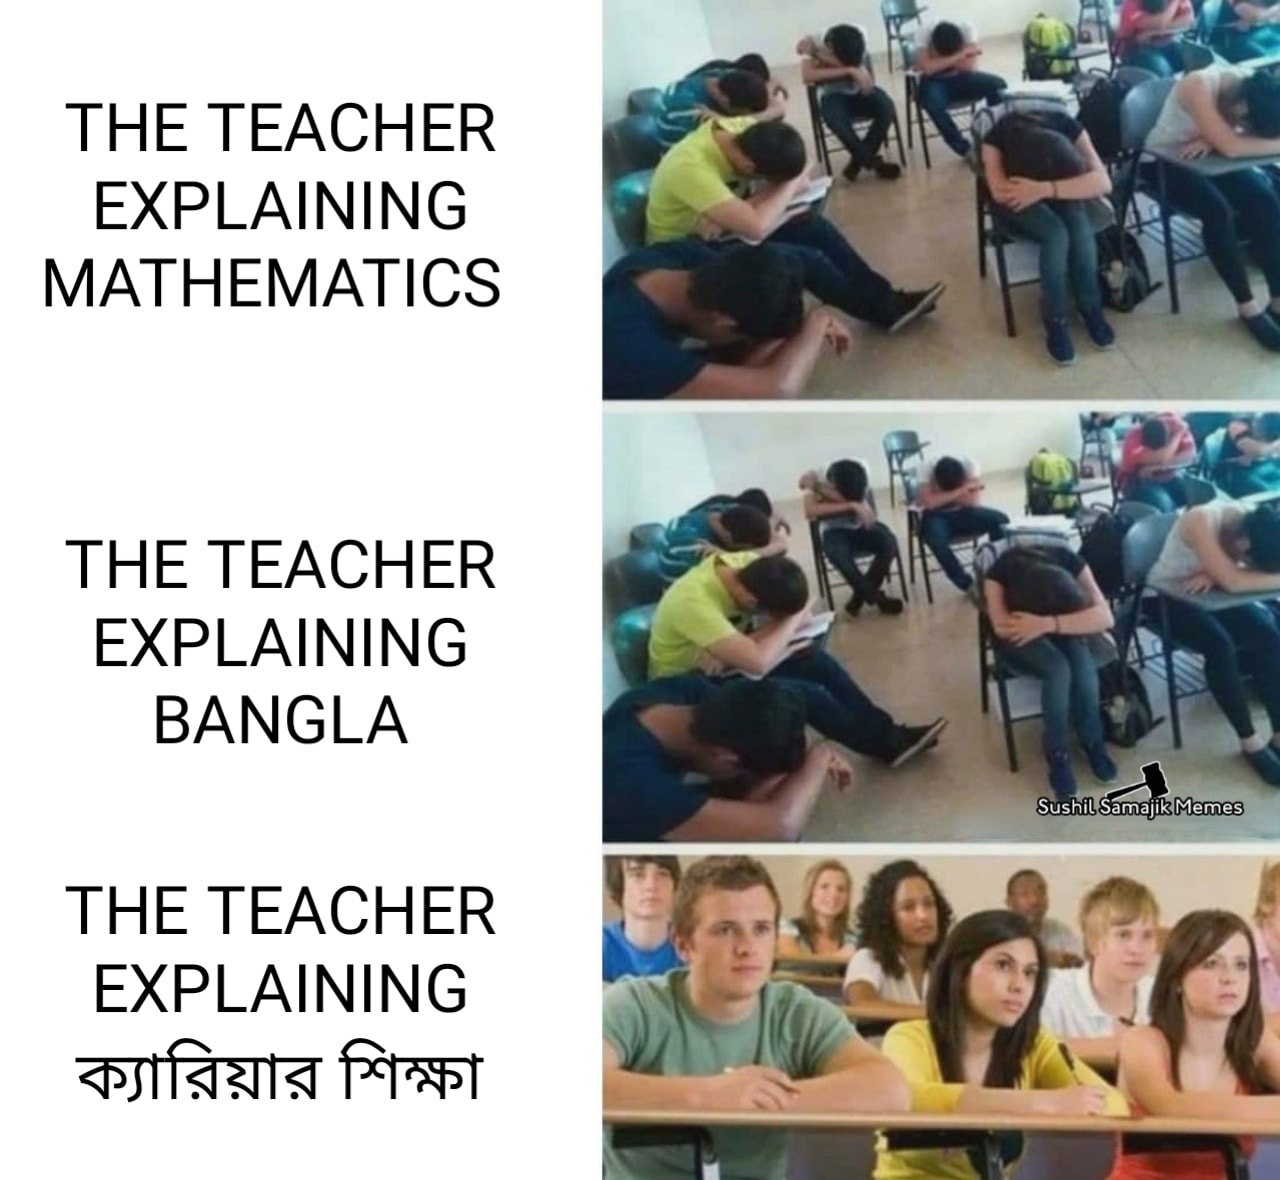
Caption: THE TEACHER EXPLAINING MATHEMATICS     THE TEACHER EXPLAINING BANGLA    THE TEACHER EXPLAINING   ক্যারিয়ার শিক্ষা
Label: non-hate